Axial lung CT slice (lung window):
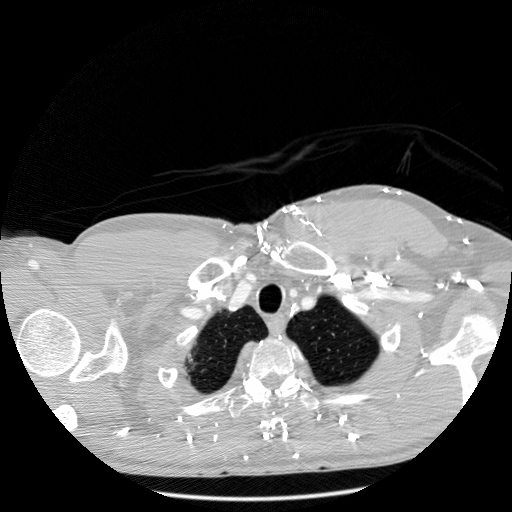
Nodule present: no